Question: I'm using the following code to display a separator view in my activity:
'''
<View
android:id="@+id/view"
android:layout_width="2dp"
android:layout_height="wrap_content"
android:layout_marginRight="15dp"
android:layout_toLeftOf="@id/signoutbutton"
android:background="@drawable/separator" />
'''
My separator.xml file is as follows:
'''
<?xml version="1.0" encoding="utf-8"?>
<layer-list xmlns:android="http://schemas.android.com/apk/res/android" >
<item>
<shape android:shape="rectangle" >
<stroke
android:height="54dp"
android:width="1dp"
android:color="#FFFFFF" />
<solid android:color="#FFFFFF" />
</shape>
</item>
<item>
<shape android:shape="rectangle" >
<stroke
android:height="54dp"
android:width="1dp"
android:color="@color/blue" />
<solid android:color="@color/blue" />
</shape>
</item>
</layer-list>
'''
however, I am achieving this
The problem is that only the blue color is shown and not the white as I had stated in the drawable file. How can I correct this?
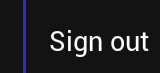
Answer: you should try to use as below:
'''
<layer-list xmlns:android="http://schemas.android.com/apk/res/android">
<item>
<shape android:shape="rectangle" >
<gradient
android:endColor="#FFFFFF"
android:startColor="@color/blue"
android:angle="90" />
</shape>
</item>
</layer-list>
'''
For more info here <URL>
Hope this help you